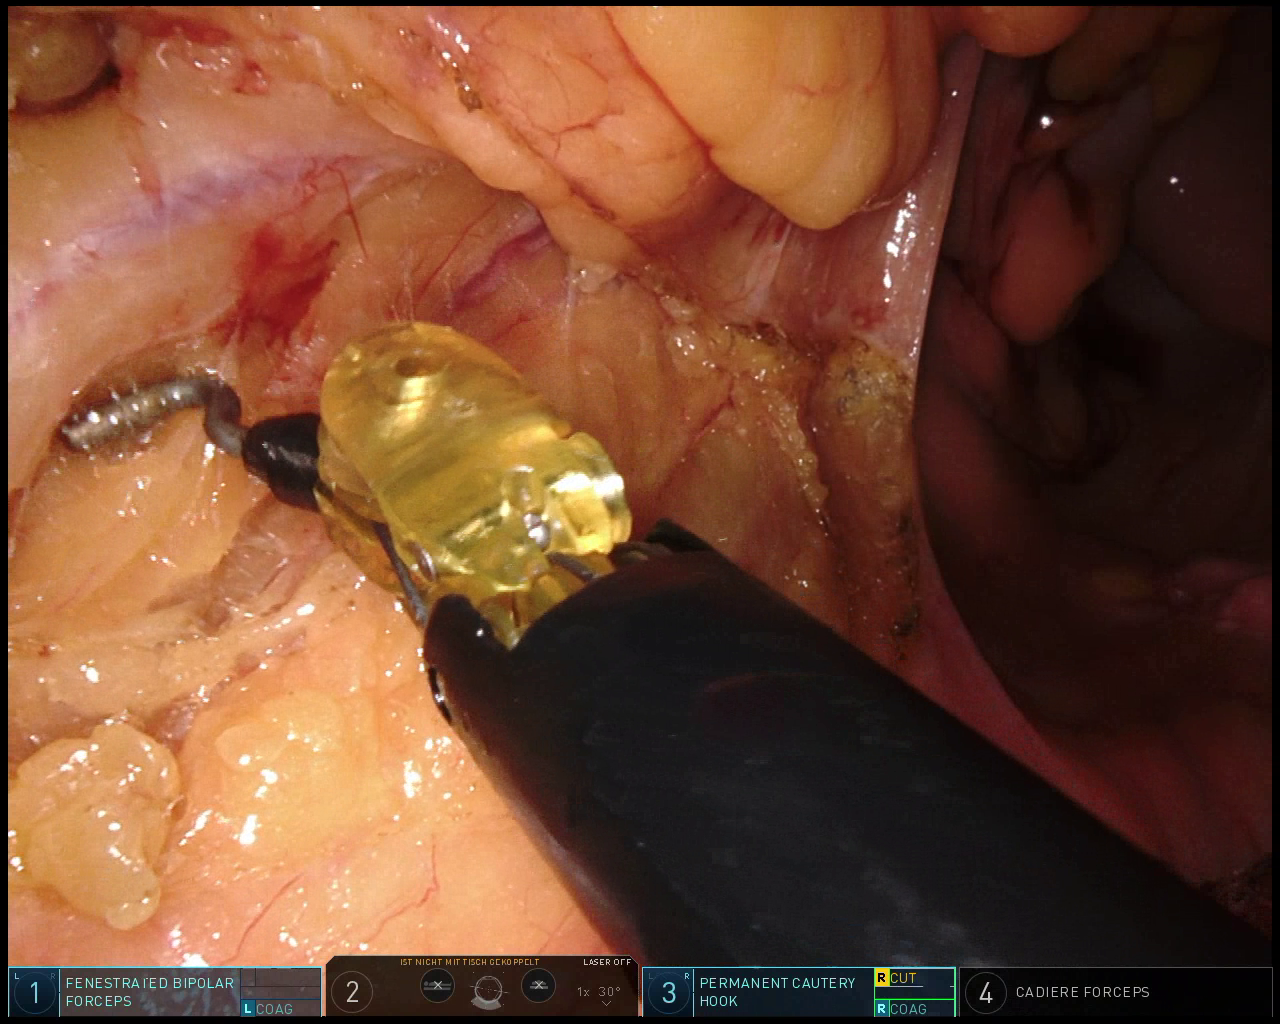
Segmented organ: inferior_mesenteric_artery
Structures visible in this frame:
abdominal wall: no
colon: yes
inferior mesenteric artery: yes
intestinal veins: no
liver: no
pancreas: no
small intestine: no
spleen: no
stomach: no
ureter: no
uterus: no
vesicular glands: no